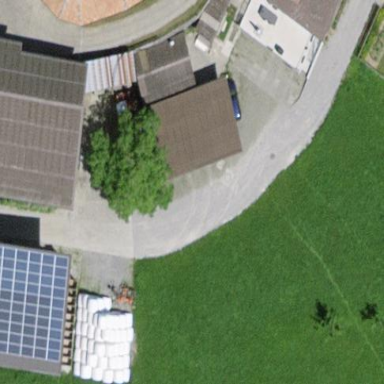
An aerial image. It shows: Shed.